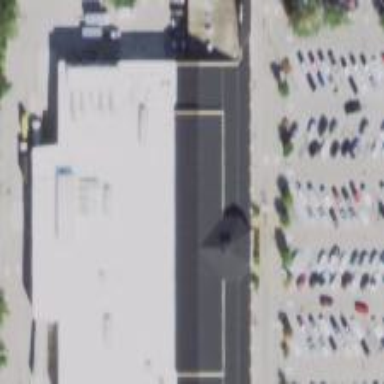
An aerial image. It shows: Commercial building housing supermarket.